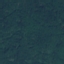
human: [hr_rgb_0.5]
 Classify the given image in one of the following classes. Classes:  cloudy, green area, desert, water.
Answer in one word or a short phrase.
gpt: green area